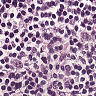
Metastatic tissue present: no